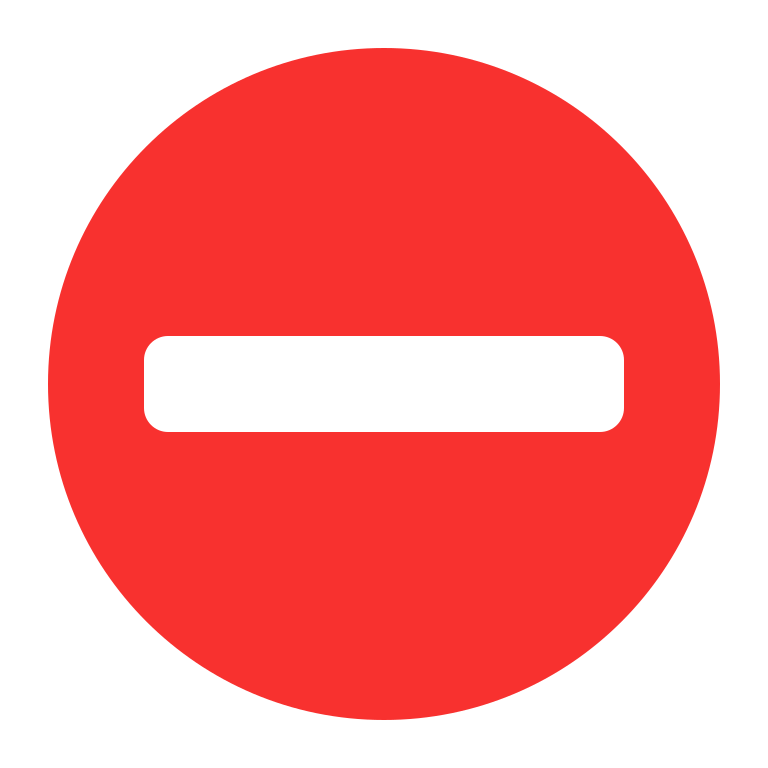
no entry flat